Interaction volume radius: 10 \u00c5
Interaction volume height: 10 \u00c5
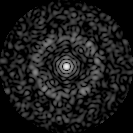
Disorder parameter: 0.8322